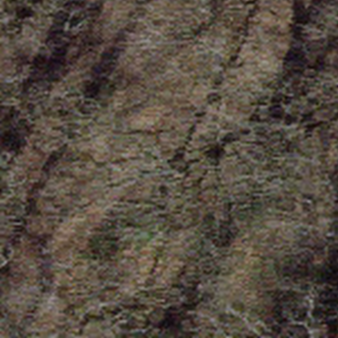
Label: other